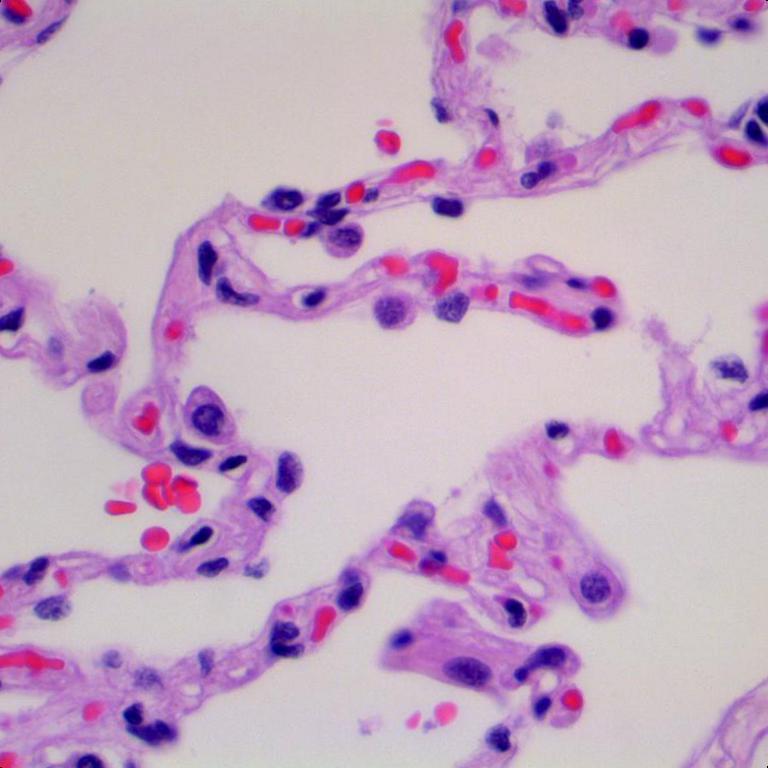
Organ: lung
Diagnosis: benign